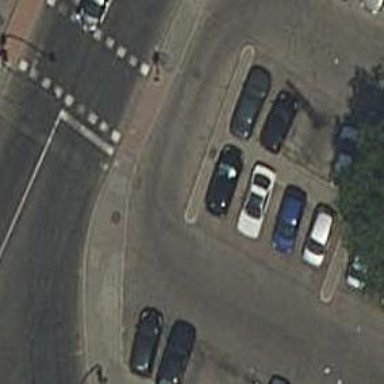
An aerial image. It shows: Road serving as parking aisle.